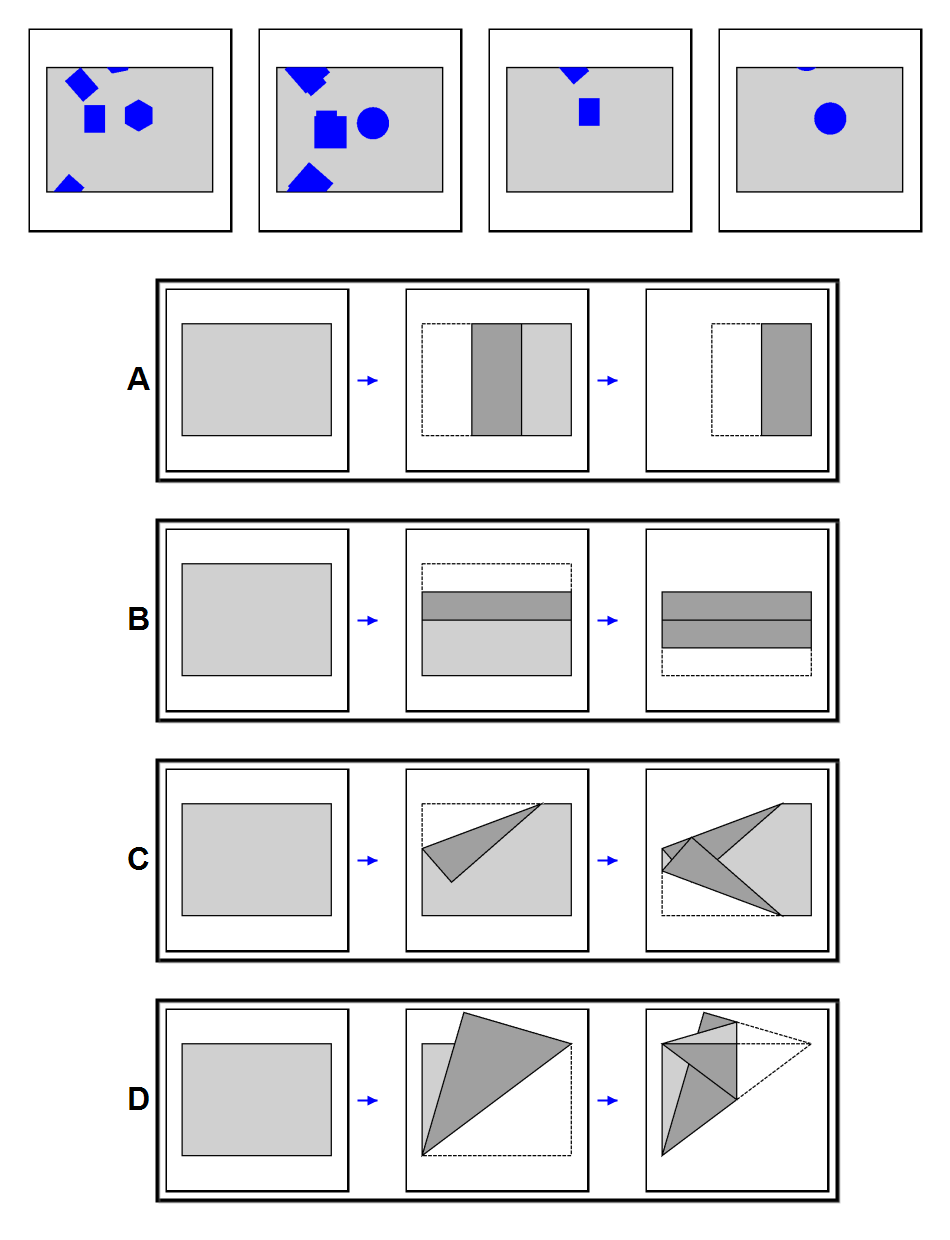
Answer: C